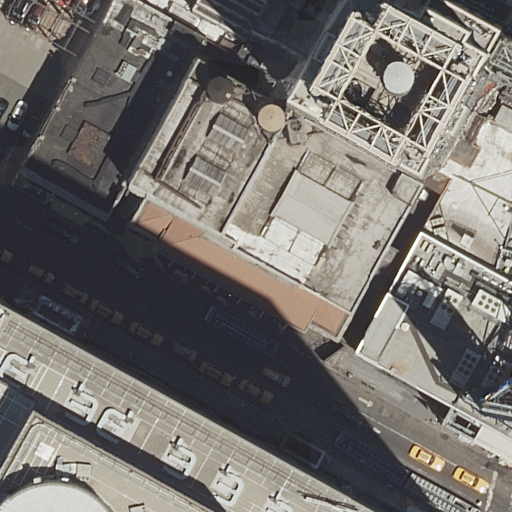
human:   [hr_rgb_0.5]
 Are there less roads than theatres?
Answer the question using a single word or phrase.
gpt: no

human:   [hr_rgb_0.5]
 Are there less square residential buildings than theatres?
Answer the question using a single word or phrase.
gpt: yes

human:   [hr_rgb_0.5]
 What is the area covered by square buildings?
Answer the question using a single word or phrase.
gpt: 0m2

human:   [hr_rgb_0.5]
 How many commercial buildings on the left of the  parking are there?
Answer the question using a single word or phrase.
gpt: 0

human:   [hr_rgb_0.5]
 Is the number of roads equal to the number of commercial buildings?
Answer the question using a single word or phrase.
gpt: no

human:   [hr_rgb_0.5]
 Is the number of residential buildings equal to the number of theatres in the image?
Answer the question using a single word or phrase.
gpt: no

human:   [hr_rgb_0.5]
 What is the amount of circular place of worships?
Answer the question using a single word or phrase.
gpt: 0

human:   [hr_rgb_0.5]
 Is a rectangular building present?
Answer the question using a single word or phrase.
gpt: yes

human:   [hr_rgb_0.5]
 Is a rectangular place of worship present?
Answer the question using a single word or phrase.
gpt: yes

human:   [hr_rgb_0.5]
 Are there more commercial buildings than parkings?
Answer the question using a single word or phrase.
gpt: no

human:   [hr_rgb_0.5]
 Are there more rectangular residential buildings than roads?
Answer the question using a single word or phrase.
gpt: yes

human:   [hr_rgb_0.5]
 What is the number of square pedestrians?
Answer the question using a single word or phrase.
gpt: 0

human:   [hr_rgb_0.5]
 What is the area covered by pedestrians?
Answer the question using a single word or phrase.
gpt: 20m2

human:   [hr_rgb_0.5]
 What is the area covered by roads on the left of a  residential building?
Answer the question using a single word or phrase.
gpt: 0m2

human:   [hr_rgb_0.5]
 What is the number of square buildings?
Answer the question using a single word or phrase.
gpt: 0

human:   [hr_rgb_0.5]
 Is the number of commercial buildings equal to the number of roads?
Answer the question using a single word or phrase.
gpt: no

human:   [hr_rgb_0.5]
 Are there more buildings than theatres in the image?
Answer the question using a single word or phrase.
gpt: yes

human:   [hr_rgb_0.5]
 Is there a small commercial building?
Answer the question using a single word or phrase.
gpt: no

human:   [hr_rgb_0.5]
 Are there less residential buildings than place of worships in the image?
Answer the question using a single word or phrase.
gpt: no

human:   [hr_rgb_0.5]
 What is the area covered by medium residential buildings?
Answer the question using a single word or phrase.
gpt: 1080m2

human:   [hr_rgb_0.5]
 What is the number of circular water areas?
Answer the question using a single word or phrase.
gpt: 0

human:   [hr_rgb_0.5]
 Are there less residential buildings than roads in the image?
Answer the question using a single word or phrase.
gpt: no

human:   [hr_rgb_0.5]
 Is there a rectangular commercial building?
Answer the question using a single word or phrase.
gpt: no

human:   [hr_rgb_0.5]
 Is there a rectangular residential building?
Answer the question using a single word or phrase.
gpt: yes

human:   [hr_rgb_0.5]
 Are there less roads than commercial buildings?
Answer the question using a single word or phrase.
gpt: no

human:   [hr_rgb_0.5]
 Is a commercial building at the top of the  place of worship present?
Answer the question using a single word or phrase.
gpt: no

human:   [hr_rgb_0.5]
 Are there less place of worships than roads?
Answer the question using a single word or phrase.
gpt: yes

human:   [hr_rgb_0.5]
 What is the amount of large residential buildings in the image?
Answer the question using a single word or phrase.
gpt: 4

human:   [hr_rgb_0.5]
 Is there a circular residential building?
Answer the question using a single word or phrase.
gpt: no

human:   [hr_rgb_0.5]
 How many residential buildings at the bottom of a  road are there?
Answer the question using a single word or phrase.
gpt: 5

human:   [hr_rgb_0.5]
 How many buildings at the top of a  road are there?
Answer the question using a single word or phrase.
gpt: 10

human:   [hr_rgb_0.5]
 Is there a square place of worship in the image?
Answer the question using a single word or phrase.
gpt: no

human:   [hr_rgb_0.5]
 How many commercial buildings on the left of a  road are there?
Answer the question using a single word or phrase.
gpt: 0

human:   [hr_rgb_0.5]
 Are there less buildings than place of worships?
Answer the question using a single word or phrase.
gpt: no

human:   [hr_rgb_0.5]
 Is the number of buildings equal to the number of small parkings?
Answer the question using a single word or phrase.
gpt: no

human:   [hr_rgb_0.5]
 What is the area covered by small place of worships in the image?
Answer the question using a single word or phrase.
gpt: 0m2